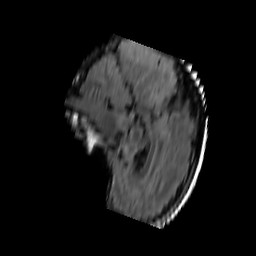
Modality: FLAIR
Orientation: sagittal
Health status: ill
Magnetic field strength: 3 T